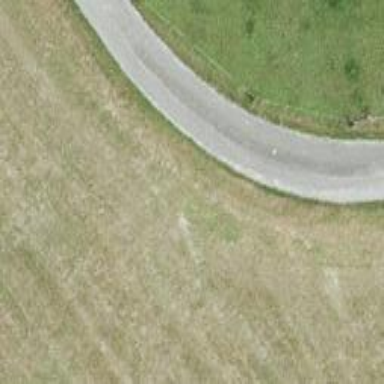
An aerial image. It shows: Well-maintained track road of grade 1.